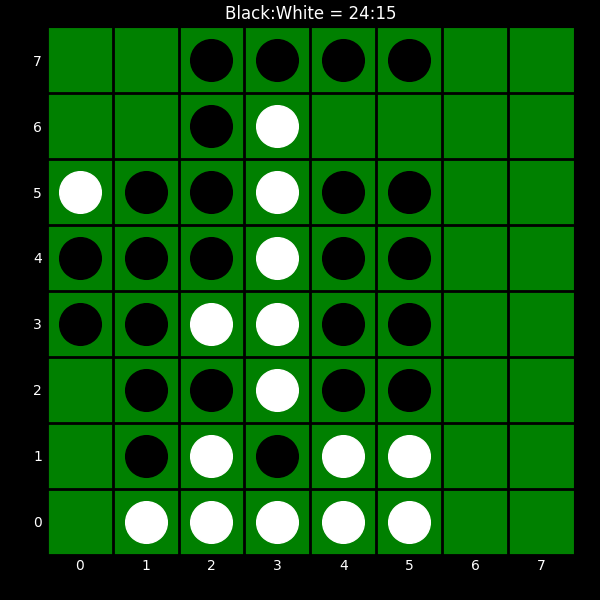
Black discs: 24
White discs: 15